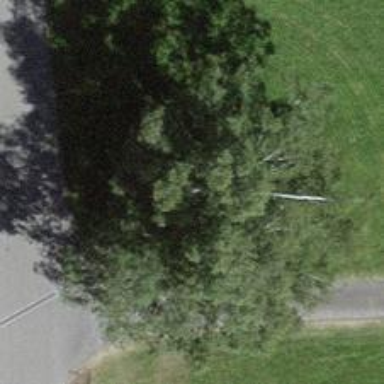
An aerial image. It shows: Beautiful tree in nature.